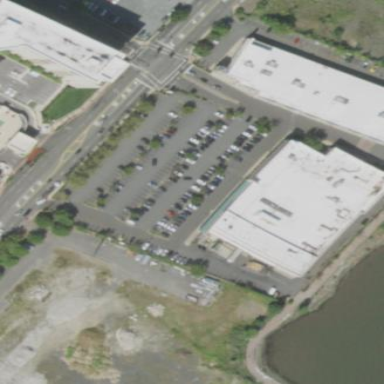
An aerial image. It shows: Supermarket located in marketplace within building.